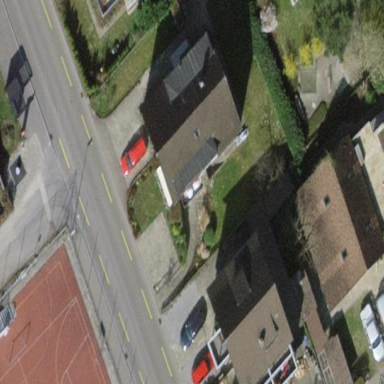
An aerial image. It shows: Building with gabled roof colored in red.